Interaction volume radius: 5 \u00c5
Interaction volume height: 30 \u00c5
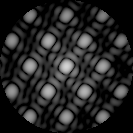
Disorder parameter: 0.05165